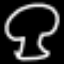
Label: mushroom